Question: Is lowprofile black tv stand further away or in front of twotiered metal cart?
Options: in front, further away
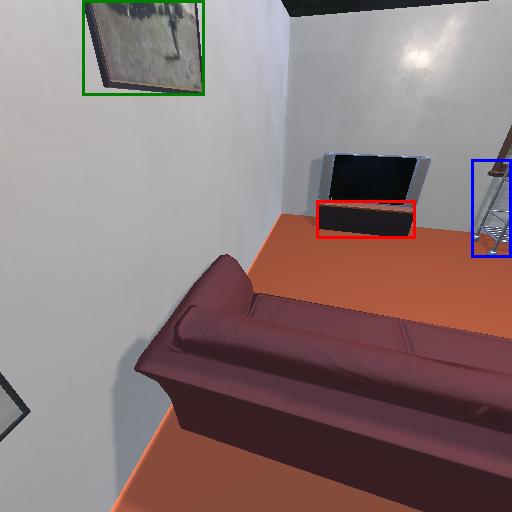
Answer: in front